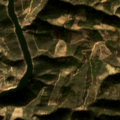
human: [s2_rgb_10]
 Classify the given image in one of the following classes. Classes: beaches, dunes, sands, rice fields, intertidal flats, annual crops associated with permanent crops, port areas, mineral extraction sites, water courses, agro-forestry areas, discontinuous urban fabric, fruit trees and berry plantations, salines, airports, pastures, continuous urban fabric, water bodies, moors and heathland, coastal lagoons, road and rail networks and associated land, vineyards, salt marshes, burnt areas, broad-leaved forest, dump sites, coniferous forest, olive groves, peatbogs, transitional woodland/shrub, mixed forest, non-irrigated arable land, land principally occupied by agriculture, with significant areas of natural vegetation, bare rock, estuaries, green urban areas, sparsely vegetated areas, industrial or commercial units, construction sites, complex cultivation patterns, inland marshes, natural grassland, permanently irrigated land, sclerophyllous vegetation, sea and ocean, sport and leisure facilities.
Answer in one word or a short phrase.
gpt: olive groves, land principally occupied by agriculture, with significant areas of natural vegetation, water bodies